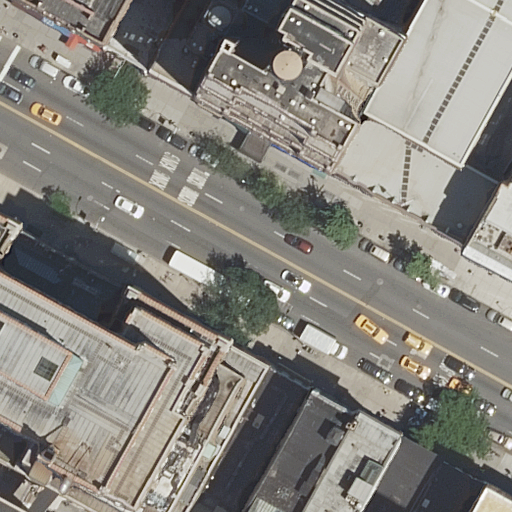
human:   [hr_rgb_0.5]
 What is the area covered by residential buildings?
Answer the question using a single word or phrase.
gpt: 5390m2

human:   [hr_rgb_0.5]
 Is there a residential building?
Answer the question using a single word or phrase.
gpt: yes

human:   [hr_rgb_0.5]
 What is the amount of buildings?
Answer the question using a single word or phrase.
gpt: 11

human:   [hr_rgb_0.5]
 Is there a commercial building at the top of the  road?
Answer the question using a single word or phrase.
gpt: no

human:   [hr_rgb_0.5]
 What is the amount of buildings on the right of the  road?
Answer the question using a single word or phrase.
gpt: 5

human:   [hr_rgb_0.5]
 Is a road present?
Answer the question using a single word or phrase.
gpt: yes

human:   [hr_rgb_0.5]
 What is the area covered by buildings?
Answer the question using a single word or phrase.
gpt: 5390m2

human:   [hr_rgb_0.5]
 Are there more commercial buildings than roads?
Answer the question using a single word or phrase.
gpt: no

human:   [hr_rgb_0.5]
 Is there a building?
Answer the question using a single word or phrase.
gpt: yes

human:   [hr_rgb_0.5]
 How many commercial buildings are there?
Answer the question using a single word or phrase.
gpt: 0

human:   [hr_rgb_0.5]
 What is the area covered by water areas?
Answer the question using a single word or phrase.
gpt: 0m2

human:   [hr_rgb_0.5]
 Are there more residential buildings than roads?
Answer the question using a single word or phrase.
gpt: yes

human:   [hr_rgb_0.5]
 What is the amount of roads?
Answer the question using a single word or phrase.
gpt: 1

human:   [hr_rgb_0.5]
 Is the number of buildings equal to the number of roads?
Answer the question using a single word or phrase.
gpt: no

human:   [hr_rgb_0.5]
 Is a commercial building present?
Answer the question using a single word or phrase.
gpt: no

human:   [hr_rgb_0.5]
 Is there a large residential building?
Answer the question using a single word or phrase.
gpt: yes

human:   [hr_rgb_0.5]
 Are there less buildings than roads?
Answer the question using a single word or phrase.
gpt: no

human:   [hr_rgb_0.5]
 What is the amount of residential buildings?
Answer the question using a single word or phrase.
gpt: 11

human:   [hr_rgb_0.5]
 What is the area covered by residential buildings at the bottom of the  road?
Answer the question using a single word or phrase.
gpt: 470m2

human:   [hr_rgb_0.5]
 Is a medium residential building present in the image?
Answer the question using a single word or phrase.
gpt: yes

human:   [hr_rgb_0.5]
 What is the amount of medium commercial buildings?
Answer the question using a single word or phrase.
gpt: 0

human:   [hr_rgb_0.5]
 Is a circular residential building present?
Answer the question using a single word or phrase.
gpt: no

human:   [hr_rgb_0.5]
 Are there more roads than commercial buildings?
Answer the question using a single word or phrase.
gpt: yes

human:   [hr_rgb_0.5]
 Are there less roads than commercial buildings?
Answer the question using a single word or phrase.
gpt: no

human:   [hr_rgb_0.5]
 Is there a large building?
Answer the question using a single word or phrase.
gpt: yes

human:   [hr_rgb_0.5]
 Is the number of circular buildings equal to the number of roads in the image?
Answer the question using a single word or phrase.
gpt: no

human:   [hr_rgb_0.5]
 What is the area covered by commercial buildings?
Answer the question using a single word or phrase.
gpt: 0m2

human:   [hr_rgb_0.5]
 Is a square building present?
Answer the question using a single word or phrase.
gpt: no

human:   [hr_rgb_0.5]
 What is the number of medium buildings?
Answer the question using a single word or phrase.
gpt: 3

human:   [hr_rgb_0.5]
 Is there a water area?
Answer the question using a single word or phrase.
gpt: no

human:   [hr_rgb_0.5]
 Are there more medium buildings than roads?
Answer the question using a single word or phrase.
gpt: yes

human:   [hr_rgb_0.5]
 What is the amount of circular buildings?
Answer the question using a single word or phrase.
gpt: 0

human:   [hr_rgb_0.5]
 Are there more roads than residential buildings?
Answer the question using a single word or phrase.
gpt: no

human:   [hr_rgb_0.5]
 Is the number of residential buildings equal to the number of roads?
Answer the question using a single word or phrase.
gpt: no

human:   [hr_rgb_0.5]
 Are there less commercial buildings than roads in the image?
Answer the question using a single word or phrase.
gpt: yes

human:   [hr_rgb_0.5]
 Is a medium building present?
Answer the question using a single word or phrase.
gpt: yes

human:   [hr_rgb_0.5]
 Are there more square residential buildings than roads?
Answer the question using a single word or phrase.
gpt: no

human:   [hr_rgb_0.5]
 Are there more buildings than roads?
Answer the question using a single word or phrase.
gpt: yes

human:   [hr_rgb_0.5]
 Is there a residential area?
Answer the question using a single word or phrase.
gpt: no

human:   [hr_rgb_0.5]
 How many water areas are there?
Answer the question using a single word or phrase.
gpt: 0

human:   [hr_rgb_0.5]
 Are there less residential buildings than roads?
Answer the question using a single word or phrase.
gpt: no

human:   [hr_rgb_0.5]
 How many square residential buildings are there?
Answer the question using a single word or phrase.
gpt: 0

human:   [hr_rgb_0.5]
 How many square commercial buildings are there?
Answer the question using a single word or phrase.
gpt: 0

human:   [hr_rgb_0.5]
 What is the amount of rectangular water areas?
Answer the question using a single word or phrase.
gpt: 0

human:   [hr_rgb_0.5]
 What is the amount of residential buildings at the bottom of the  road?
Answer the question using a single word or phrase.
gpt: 5

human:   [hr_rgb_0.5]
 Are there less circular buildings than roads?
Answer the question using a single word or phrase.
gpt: yes

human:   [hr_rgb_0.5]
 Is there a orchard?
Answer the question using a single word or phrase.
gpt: no

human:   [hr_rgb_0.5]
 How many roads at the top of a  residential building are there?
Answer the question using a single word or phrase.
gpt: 1

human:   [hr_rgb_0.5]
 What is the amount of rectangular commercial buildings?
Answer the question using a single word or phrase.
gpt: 0

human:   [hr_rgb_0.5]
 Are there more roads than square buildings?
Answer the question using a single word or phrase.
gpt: yes

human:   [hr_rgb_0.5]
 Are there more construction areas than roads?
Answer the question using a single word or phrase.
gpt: no

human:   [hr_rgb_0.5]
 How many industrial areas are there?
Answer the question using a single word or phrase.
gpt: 0

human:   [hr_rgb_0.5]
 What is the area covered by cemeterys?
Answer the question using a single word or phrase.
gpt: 0m2

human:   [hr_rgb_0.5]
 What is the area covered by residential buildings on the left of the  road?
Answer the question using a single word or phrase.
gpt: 1718m2

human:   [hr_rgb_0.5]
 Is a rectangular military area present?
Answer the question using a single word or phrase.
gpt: no

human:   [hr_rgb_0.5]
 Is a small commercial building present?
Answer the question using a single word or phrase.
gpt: no

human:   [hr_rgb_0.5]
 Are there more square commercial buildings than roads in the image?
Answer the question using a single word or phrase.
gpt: no

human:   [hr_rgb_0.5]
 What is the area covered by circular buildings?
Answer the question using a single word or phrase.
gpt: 0m2

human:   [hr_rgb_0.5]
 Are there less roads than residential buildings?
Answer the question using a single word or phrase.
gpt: yes

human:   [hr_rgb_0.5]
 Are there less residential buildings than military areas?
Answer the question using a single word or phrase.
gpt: no

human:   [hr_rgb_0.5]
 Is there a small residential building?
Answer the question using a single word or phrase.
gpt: yes

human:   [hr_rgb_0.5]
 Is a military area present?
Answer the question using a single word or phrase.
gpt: no

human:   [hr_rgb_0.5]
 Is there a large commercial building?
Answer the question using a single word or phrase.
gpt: no

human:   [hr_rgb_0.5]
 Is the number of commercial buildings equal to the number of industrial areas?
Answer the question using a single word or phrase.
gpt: yes